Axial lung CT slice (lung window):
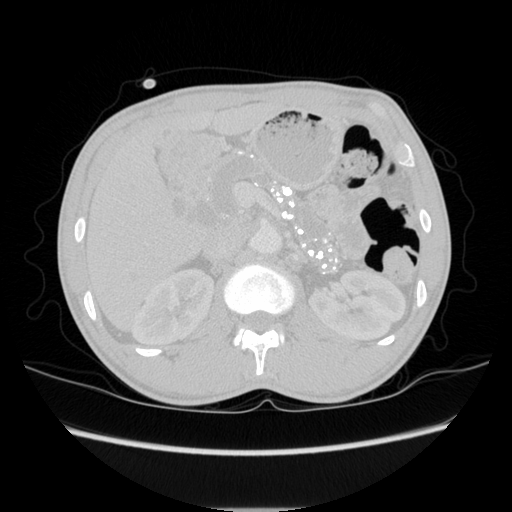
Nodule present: no